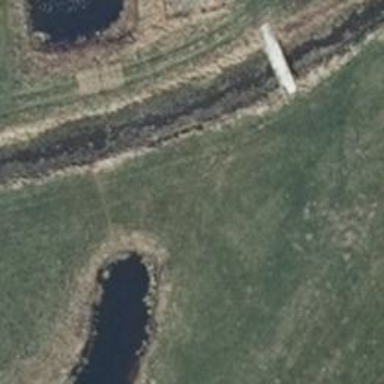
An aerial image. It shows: Culvert tunnel.